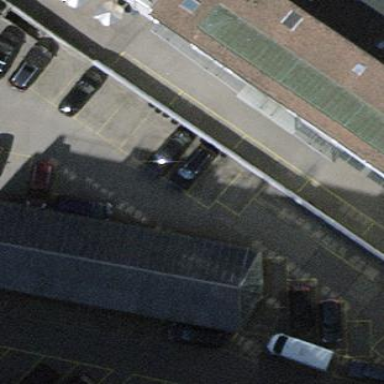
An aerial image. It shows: Parking area available.